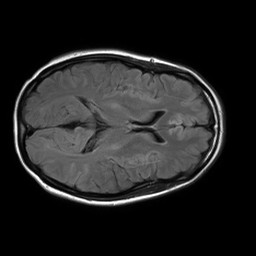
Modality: FLAIR
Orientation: axial
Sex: female
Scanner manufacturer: philips
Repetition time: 11 s
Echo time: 0.125 s